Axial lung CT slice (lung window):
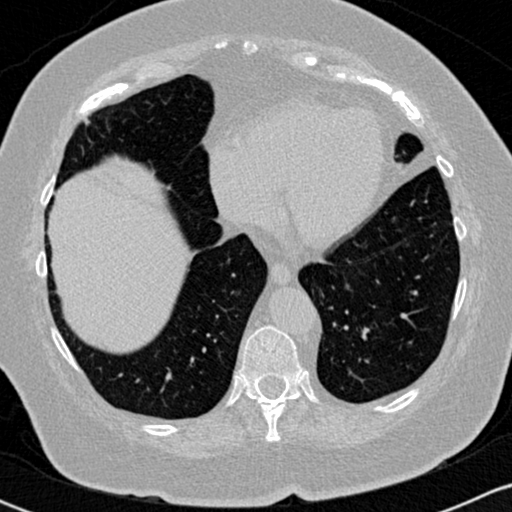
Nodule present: no